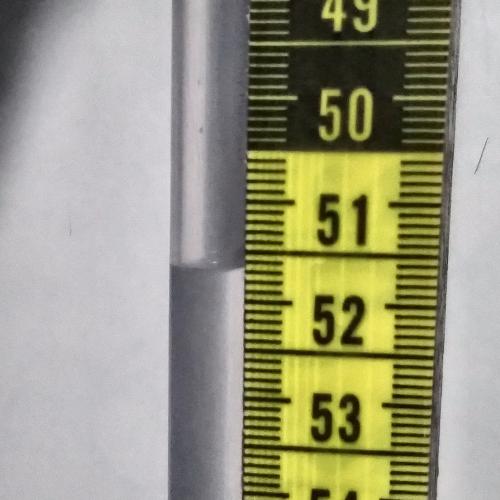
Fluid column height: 51.7 cm